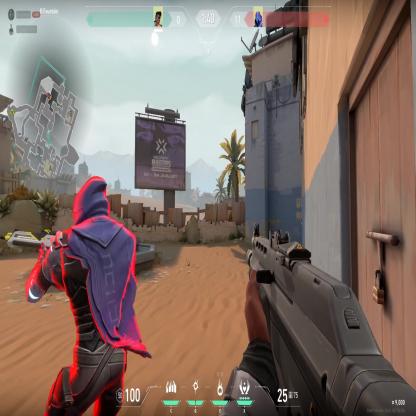
Label: enemy